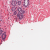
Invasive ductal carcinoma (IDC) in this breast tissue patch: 0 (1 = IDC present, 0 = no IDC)